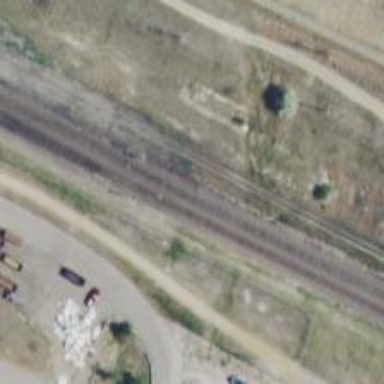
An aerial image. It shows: Railway signal.